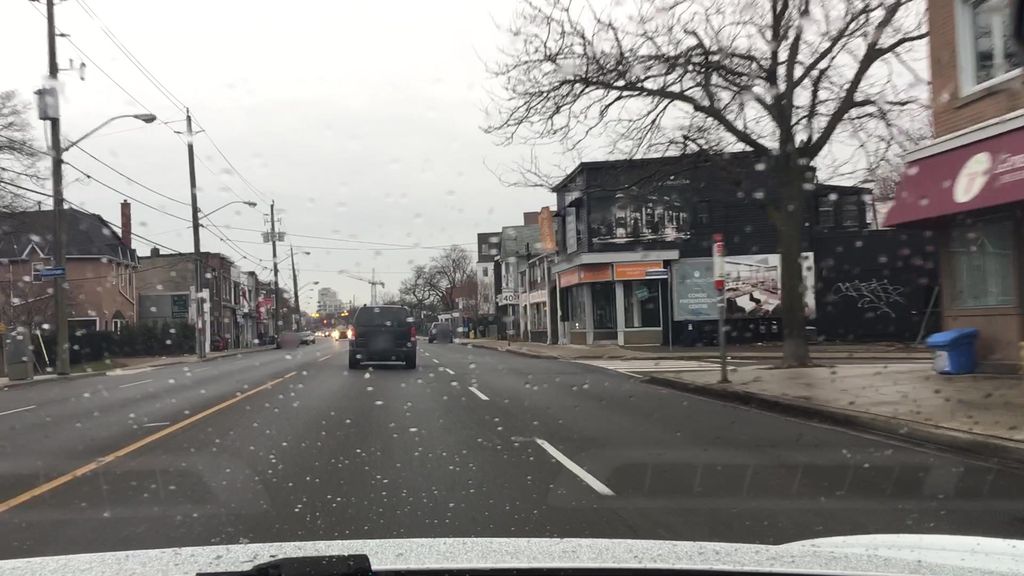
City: toronto